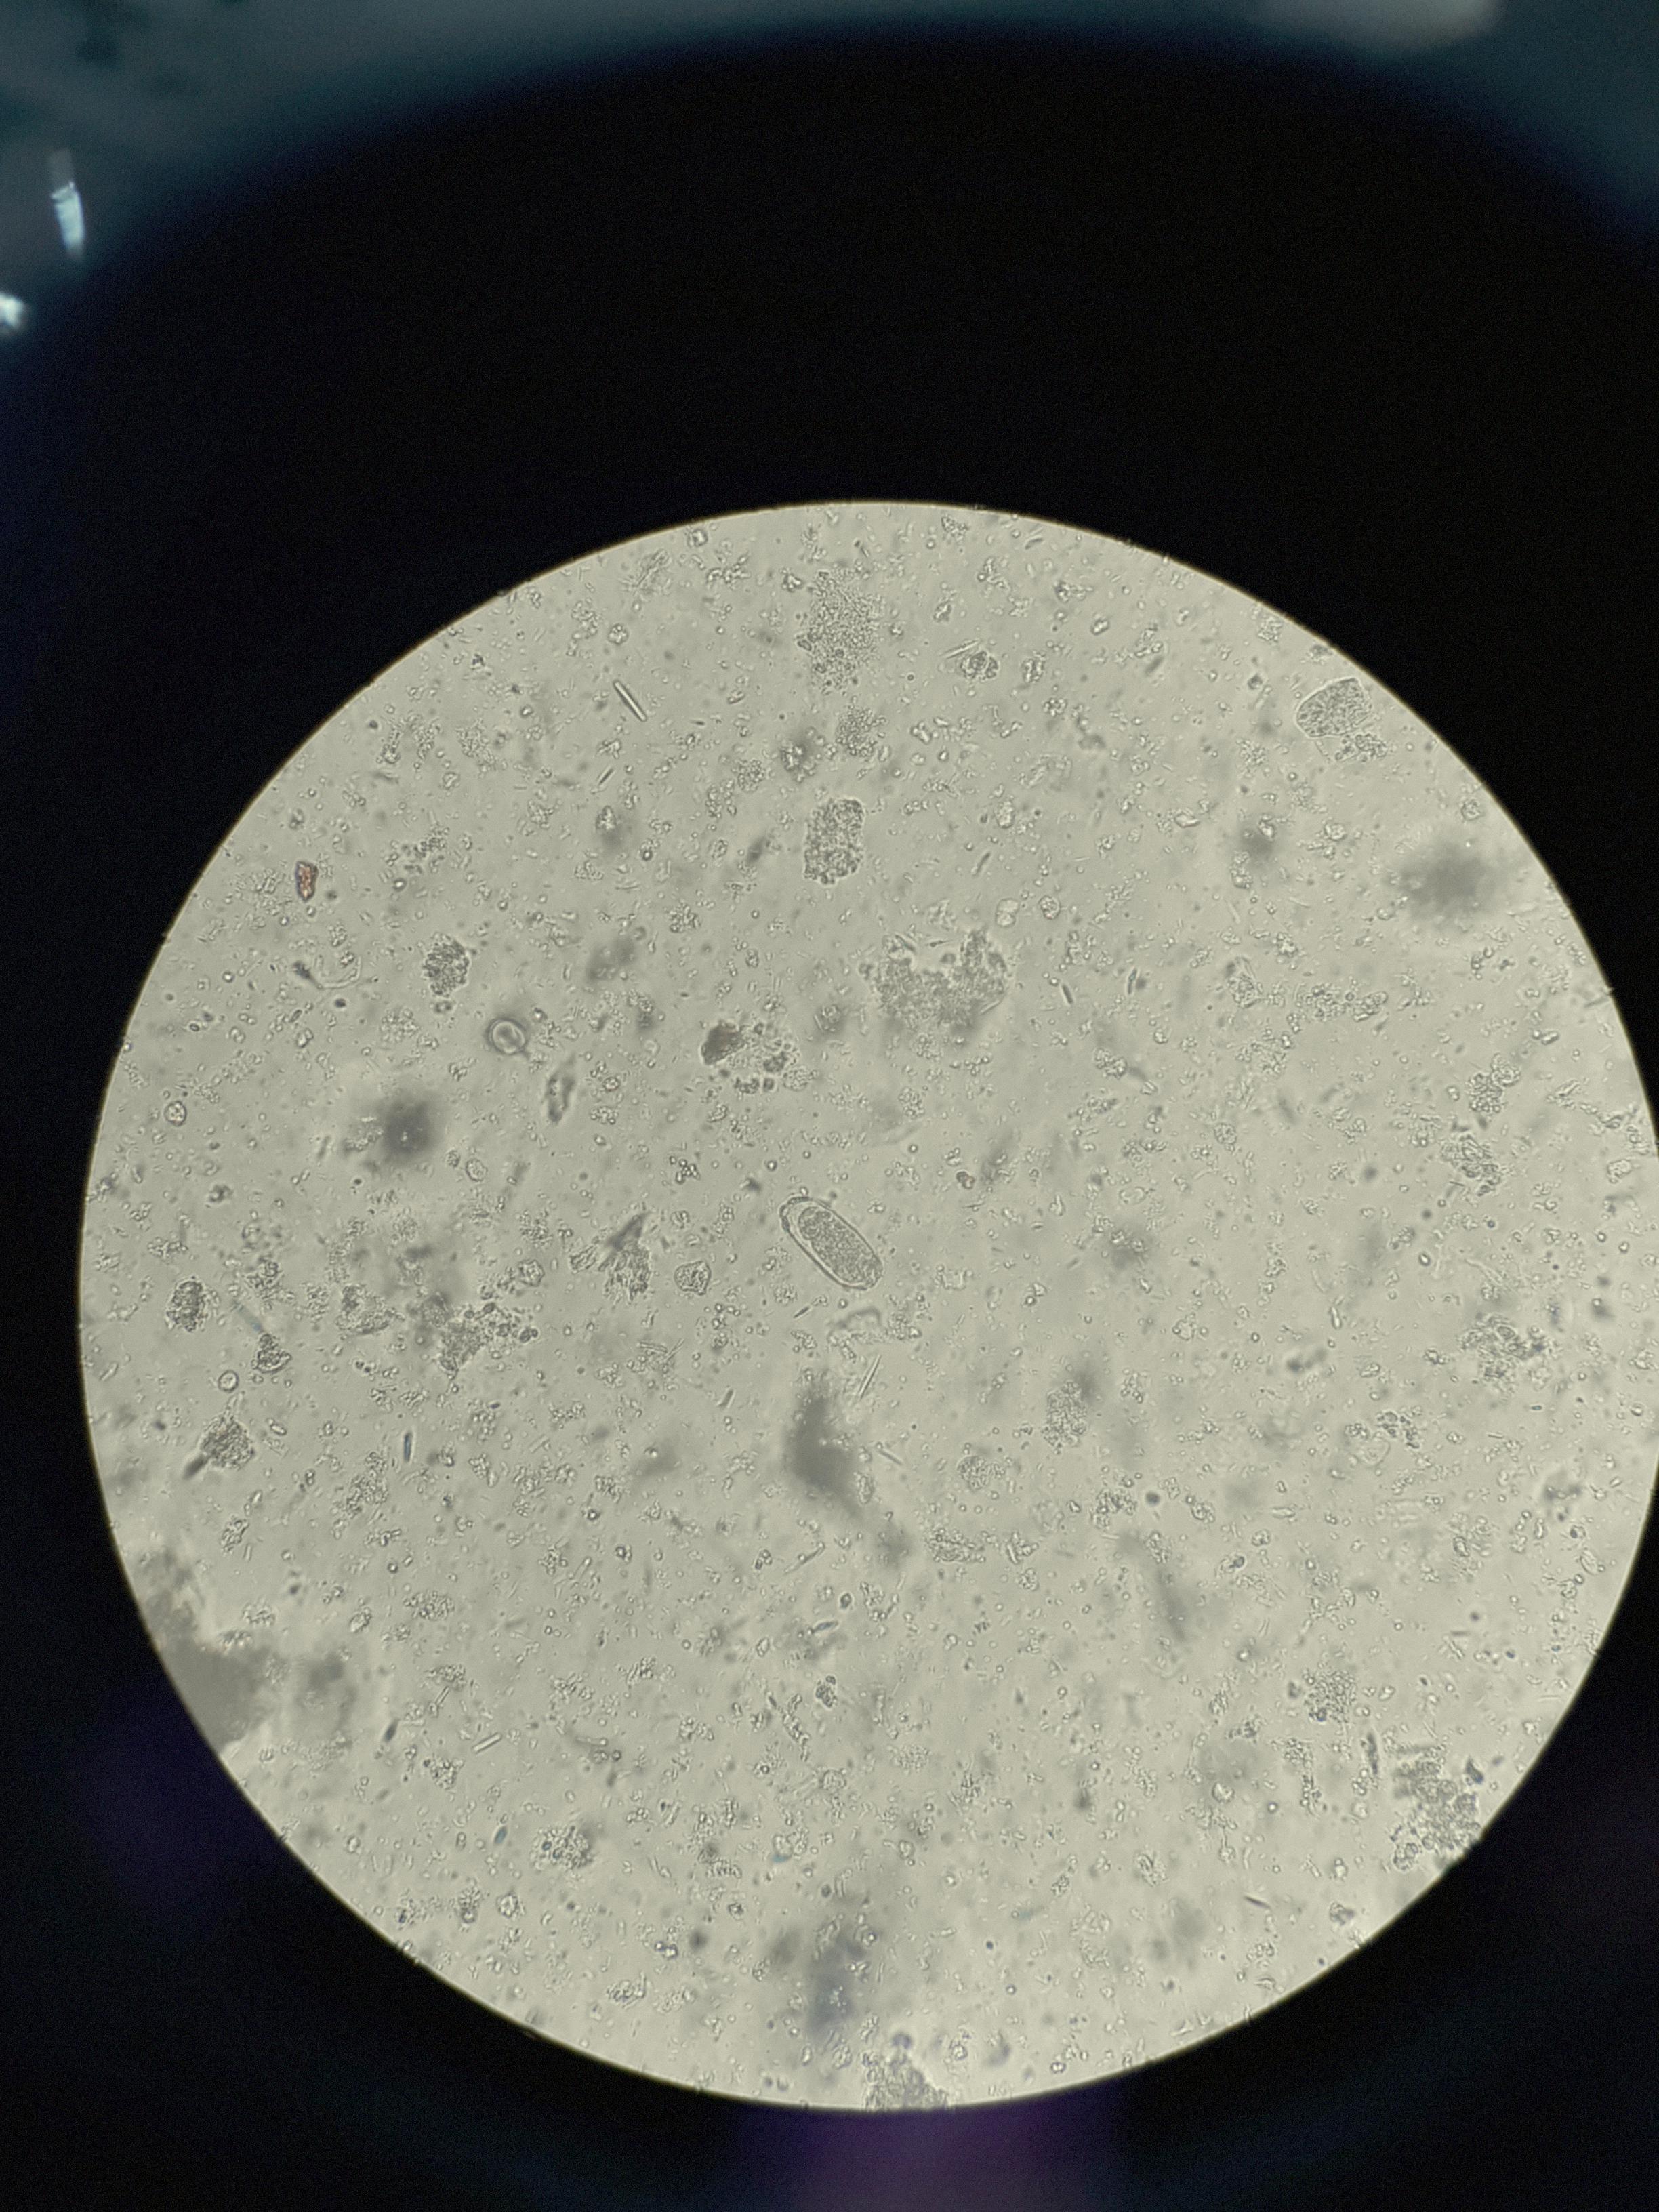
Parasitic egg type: Capillaria philippinensis